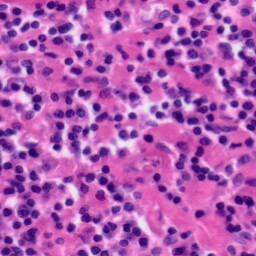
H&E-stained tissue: Tonsil